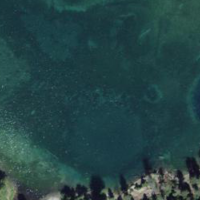
EUNIS habitat code: 14
Species observed at this site:
Arnica montana
Anas platyrhynchos